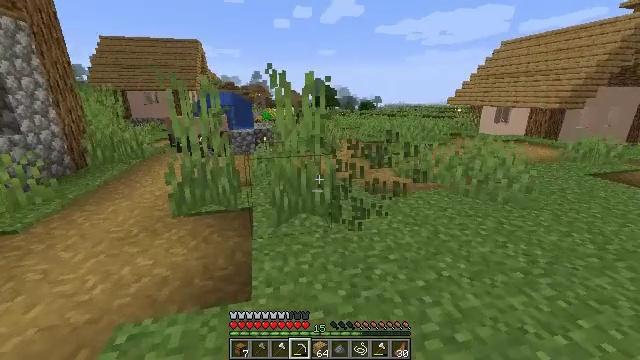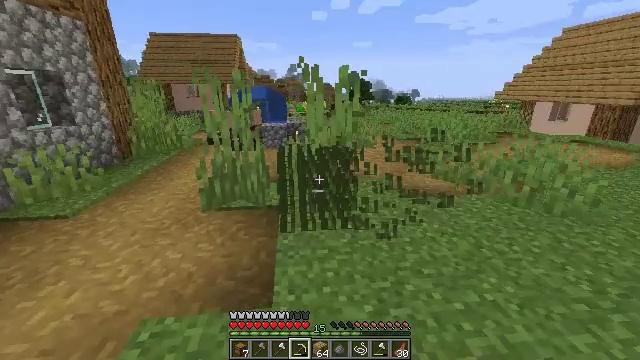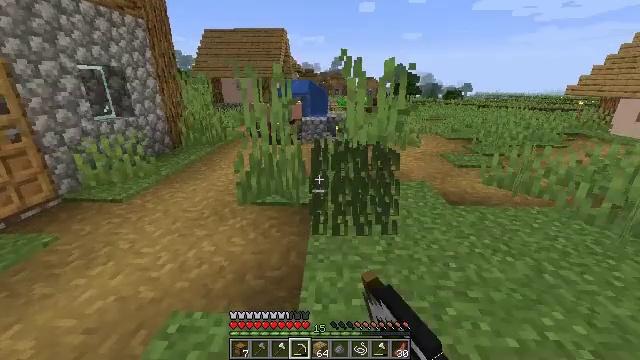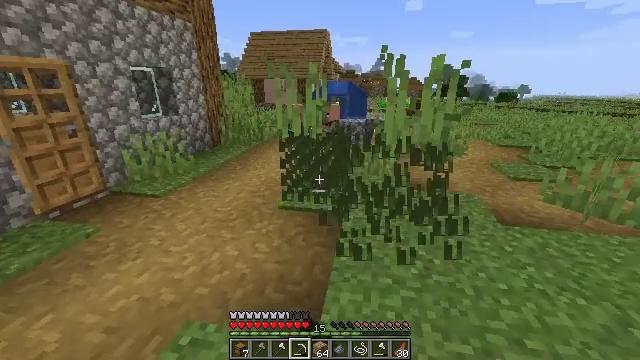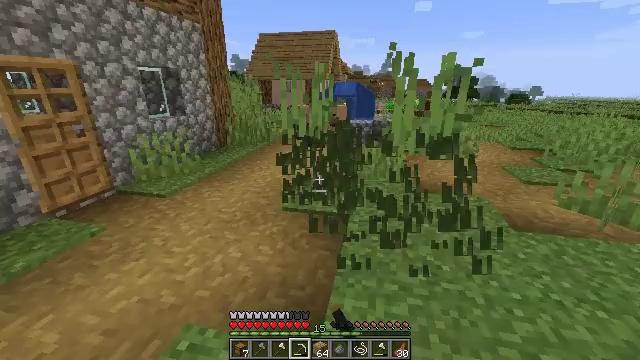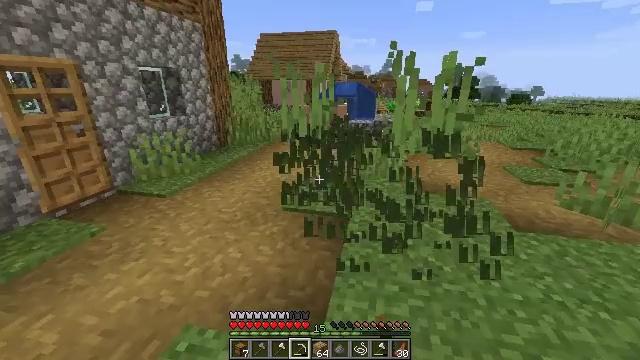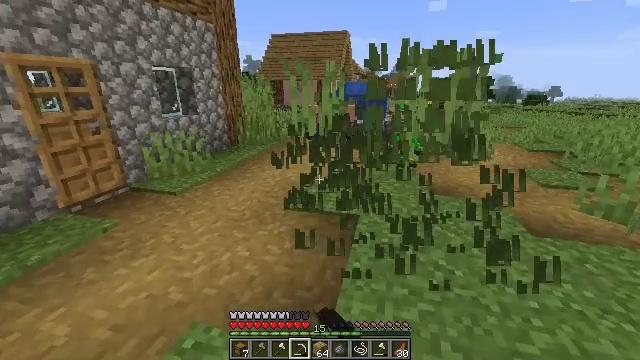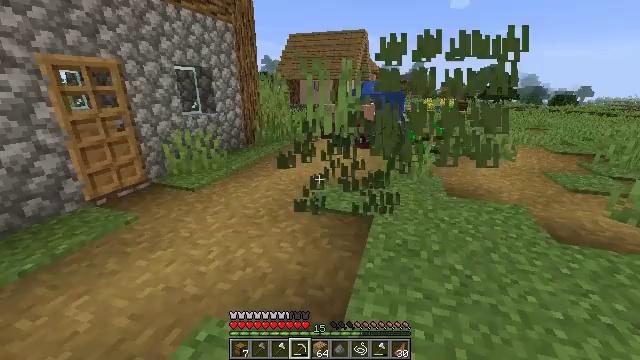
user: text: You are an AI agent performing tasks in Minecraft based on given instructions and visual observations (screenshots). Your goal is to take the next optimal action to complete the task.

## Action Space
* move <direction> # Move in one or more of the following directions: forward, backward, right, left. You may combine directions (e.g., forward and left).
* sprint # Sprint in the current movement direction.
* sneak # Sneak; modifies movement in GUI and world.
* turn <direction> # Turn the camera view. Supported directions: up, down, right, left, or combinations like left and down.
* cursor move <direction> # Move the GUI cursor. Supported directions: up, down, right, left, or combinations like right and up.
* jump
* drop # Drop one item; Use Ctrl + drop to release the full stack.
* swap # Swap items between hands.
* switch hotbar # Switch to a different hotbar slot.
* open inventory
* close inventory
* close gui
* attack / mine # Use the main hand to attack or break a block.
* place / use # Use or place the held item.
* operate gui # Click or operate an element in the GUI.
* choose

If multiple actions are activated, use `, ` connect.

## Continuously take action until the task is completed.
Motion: motion action
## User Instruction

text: Gather tall grass by hitting it.
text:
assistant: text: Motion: move forward, turn left and down, attack / mine
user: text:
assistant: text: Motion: move forward, turn left and down, attack / mine
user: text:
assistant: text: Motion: turn left, attack / mine
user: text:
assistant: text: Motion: turn left
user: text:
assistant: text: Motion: attack / mine
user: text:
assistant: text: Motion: turn left, attack / mine
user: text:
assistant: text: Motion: turn left, attack / mine
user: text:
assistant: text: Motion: attack / mine